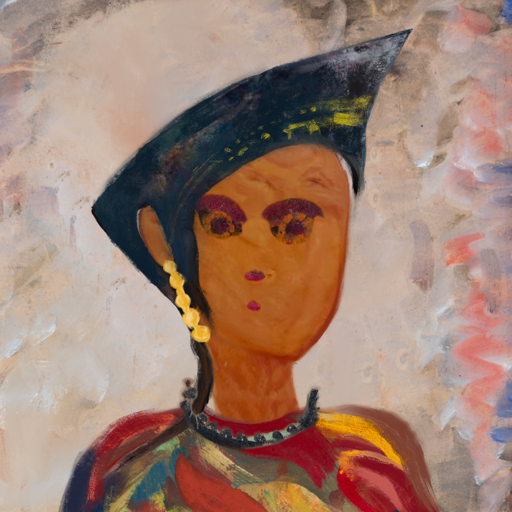
Background: Roy_Bahadur, Head And Neck Front: Pious_Lady, Face Front: Doll, Bust: Mother_And_Son_Son, Hair Front: Blank, Head Accessory: Irani, Second Necklace: Blank, Necklace: Childish, Baby: Blank